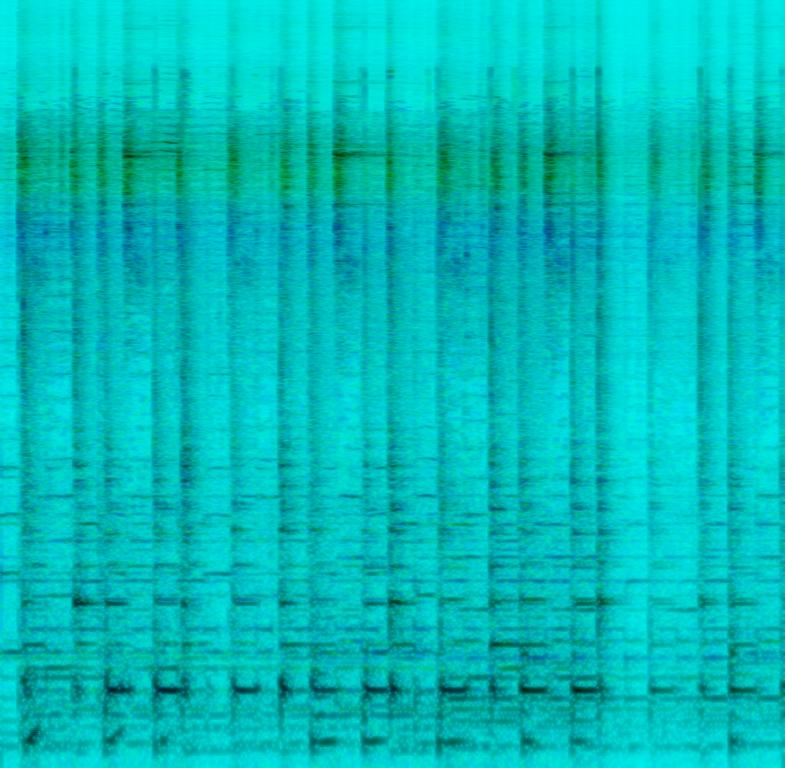
Someone is playing a simple groove on tablas. In the background you can hear a backing track playing a flute melody along with synth pads, shaker/chime sounds and a tambourine. This song may be playing practicing tablas at home.